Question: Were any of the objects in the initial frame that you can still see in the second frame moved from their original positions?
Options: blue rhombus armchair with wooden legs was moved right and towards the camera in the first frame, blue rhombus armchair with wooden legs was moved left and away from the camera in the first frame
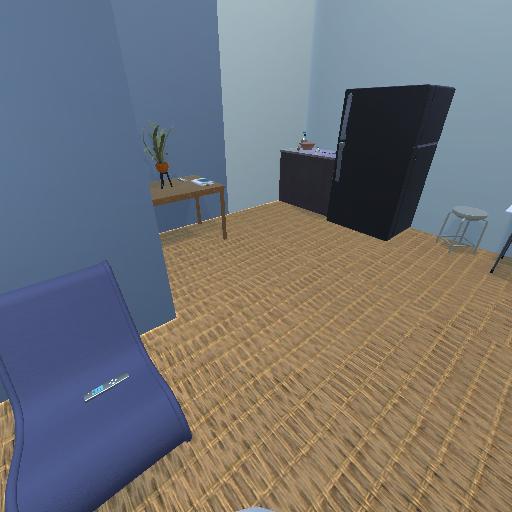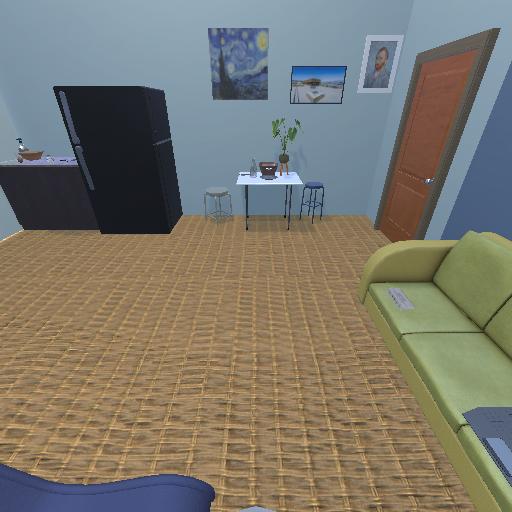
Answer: blue rhombus armchair with wooden legs was moved right and towards the camera in the first frame